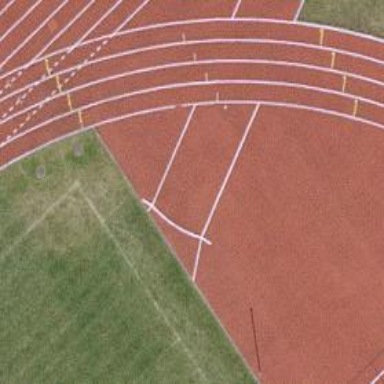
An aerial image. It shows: Athletics track located in leisure land area.